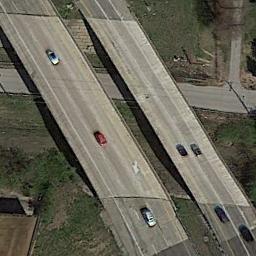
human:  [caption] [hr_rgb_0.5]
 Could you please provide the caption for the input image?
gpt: Several cars are on the overpass .

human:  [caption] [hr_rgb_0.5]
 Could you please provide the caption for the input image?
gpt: The overpass is next to the grass with some cars .

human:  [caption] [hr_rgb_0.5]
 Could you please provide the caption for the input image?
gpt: Three roads intersect at one point .

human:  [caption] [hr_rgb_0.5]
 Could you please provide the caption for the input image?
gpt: The cross-line overpass is over the road and some cars are driving on the overpass .

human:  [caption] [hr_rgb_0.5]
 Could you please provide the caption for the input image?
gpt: There are some green lawns beside the overpass .